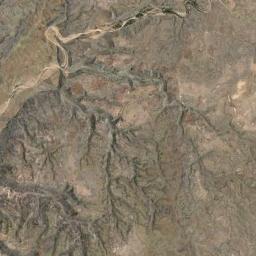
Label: mountain